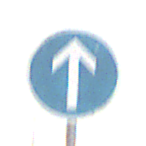
Verkehrszeichen: VorgeschriebeneFahrtrichtungGeradeaus
Umgebung: Outdoor, Suburban
Tageszeit: MorningAfternoon
Wetter: Overcast
Licht: Natural
Jahreszeit: NotSpecified
Kontrast: LowContrast